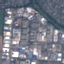
Label: Industrial